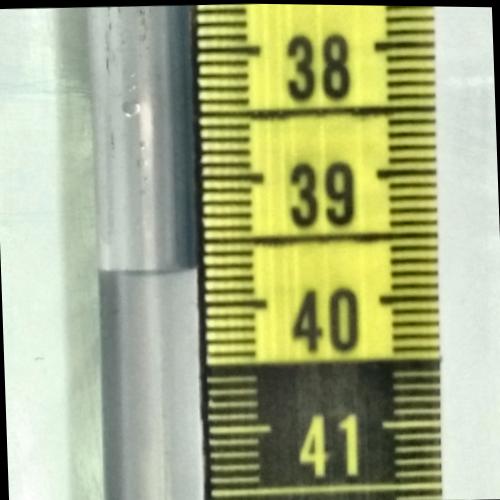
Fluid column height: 39.7 cm